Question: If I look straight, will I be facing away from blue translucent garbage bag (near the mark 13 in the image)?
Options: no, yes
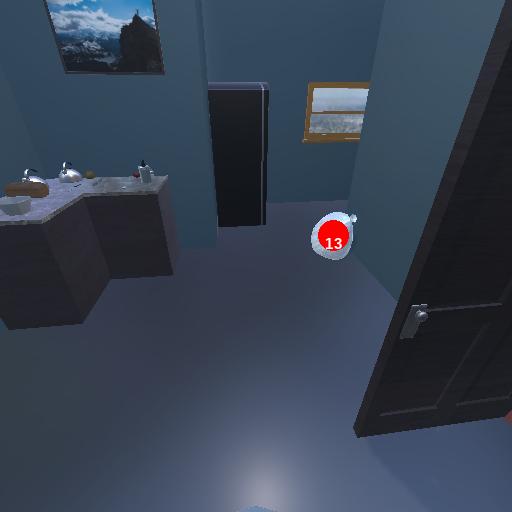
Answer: no